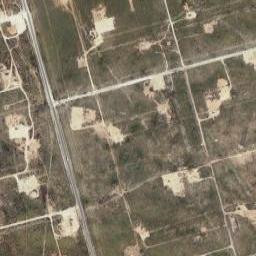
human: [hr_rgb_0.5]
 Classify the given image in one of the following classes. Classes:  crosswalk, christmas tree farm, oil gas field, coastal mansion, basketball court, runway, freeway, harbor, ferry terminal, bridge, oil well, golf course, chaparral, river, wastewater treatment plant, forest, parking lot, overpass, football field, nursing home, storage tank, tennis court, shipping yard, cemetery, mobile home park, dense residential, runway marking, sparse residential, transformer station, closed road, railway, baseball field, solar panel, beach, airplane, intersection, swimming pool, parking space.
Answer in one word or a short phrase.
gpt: oil gas field